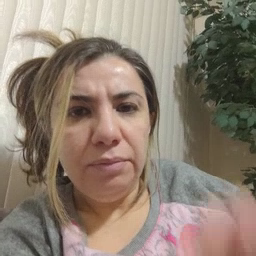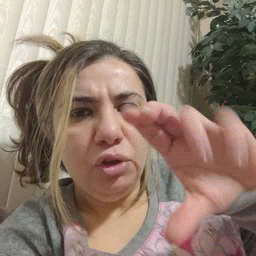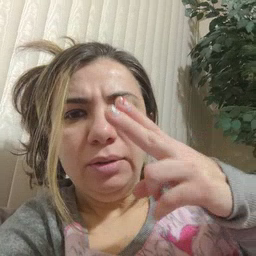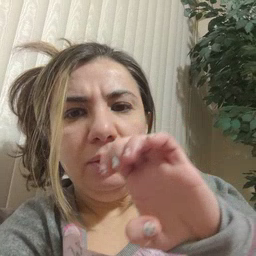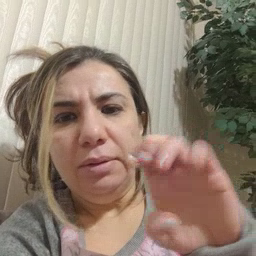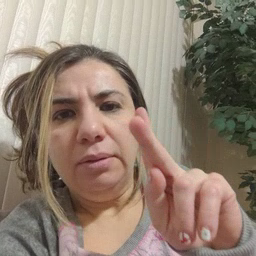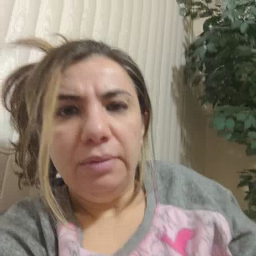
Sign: cheek